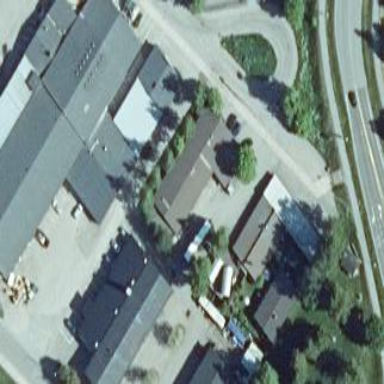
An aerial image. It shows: Industrial building.